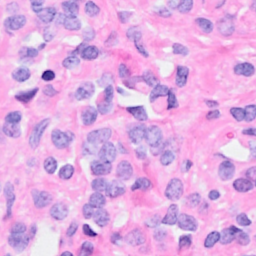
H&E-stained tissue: Breast